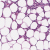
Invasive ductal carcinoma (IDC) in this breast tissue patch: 0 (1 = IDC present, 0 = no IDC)